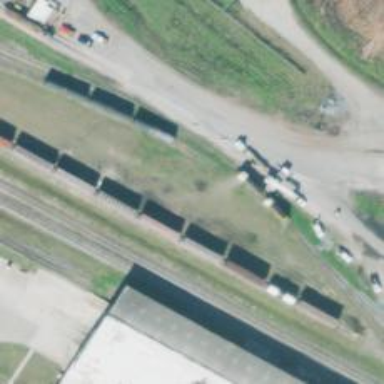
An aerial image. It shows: Railway spur service.